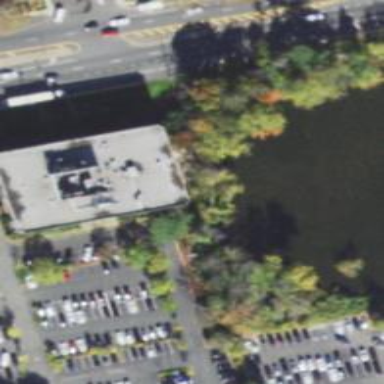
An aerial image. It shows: Commercial building.